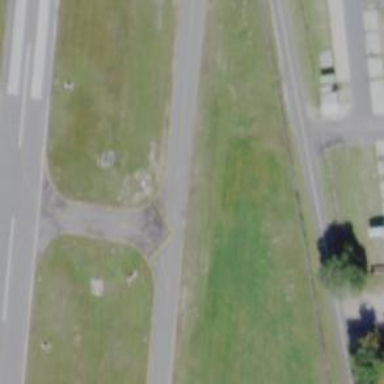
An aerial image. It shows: Image of taxiway at airport.